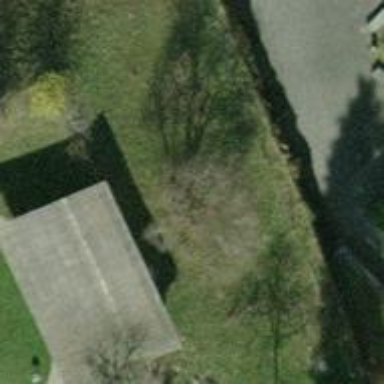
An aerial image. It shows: View of roof of building.